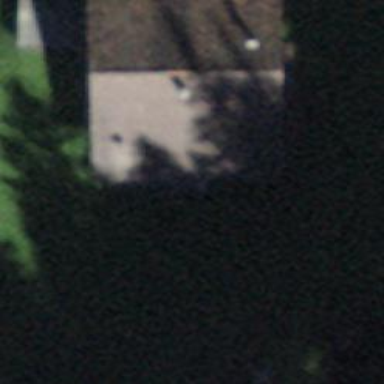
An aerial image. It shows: Cabin.